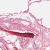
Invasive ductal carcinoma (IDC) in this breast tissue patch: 0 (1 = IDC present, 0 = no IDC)